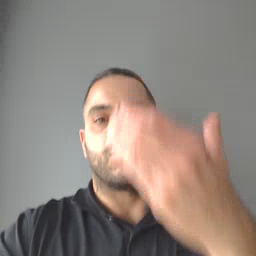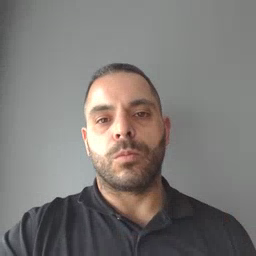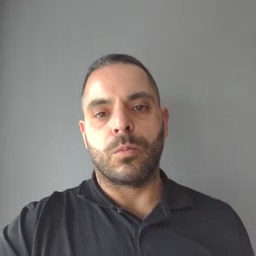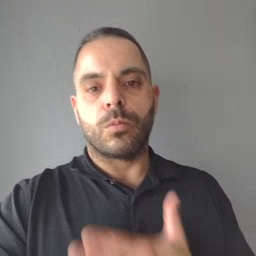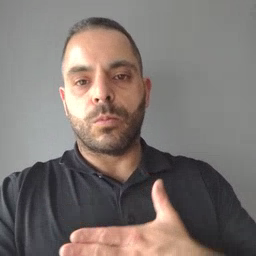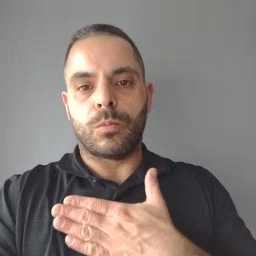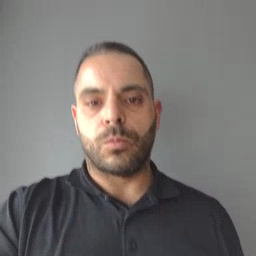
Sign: please